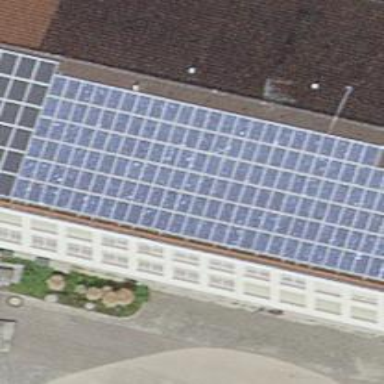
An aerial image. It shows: Solar power generator using photovoltaic method with solar photovoltaic panel types.